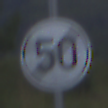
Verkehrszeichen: EndeGeschwindigkeit50
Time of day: SunriseSunset
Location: Outdoor (Nature)
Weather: PartlyCloudy
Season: NotSpecified
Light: Natural